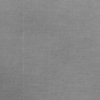
Label: dusty